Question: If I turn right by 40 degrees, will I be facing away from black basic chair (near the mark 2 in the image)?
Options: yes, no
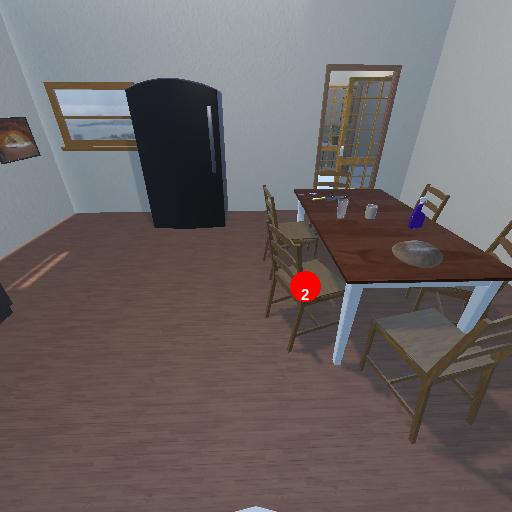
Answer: yes